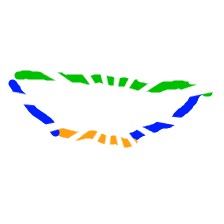
Shape: trapezoid